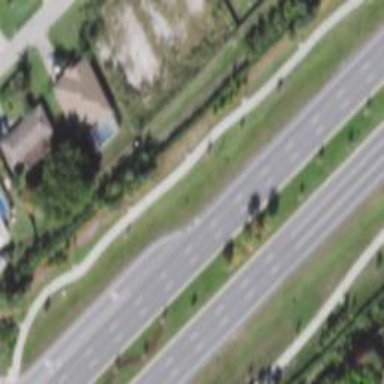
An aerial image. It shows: Secondary road with separate asphalt sidewalks.